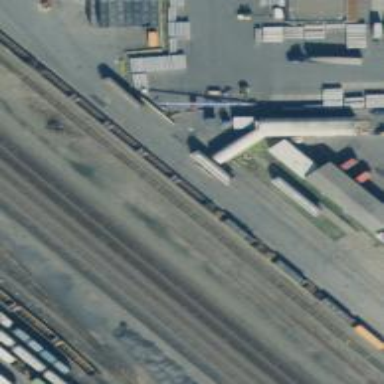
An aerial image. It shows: Railway yard.